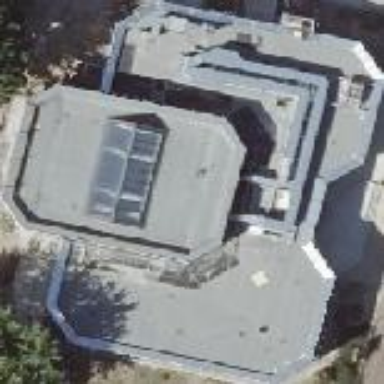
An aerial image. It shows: Arts centre with flat roof building.